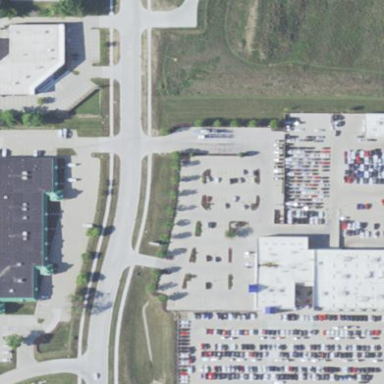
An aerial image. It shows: Retail area.